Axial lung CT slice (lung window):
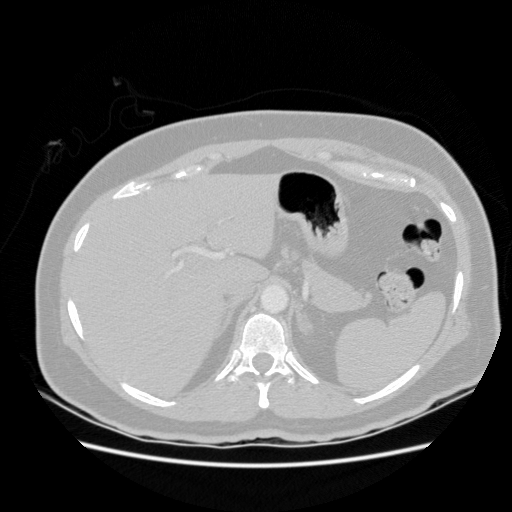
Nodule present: no